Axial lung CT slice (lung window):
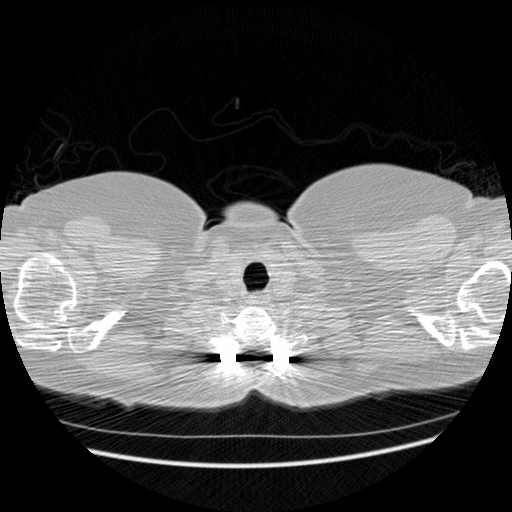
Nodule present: no